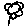
Label: flower